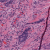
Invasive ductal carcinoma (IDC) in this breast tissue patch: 1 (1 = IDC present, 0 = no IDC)